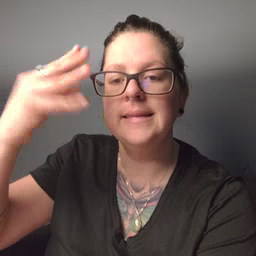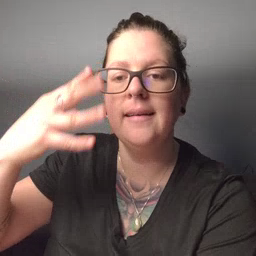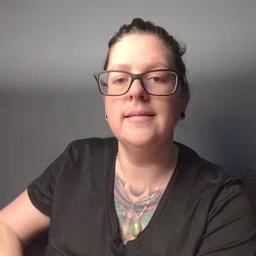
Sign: sun